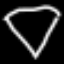
Label: diamond